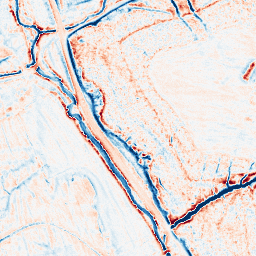
Category: edge_preserving
Decomposition family: anisotropic_diffusion
Decomposition parameters: iterations: 20
kappa: 30
gamma: 0.15
Upsampling method: cubic_catmull_rom
Upsampling parameters: scale: 8
Upsampling scale: 8